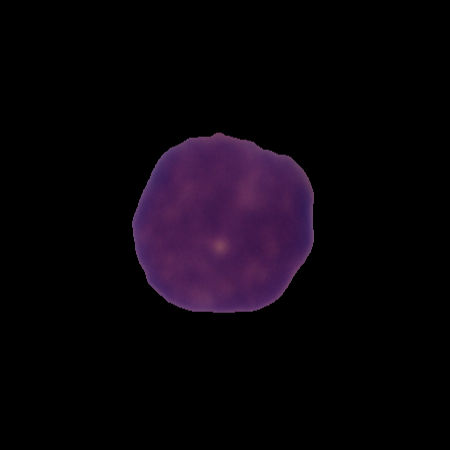
Label: healthy